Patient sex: M
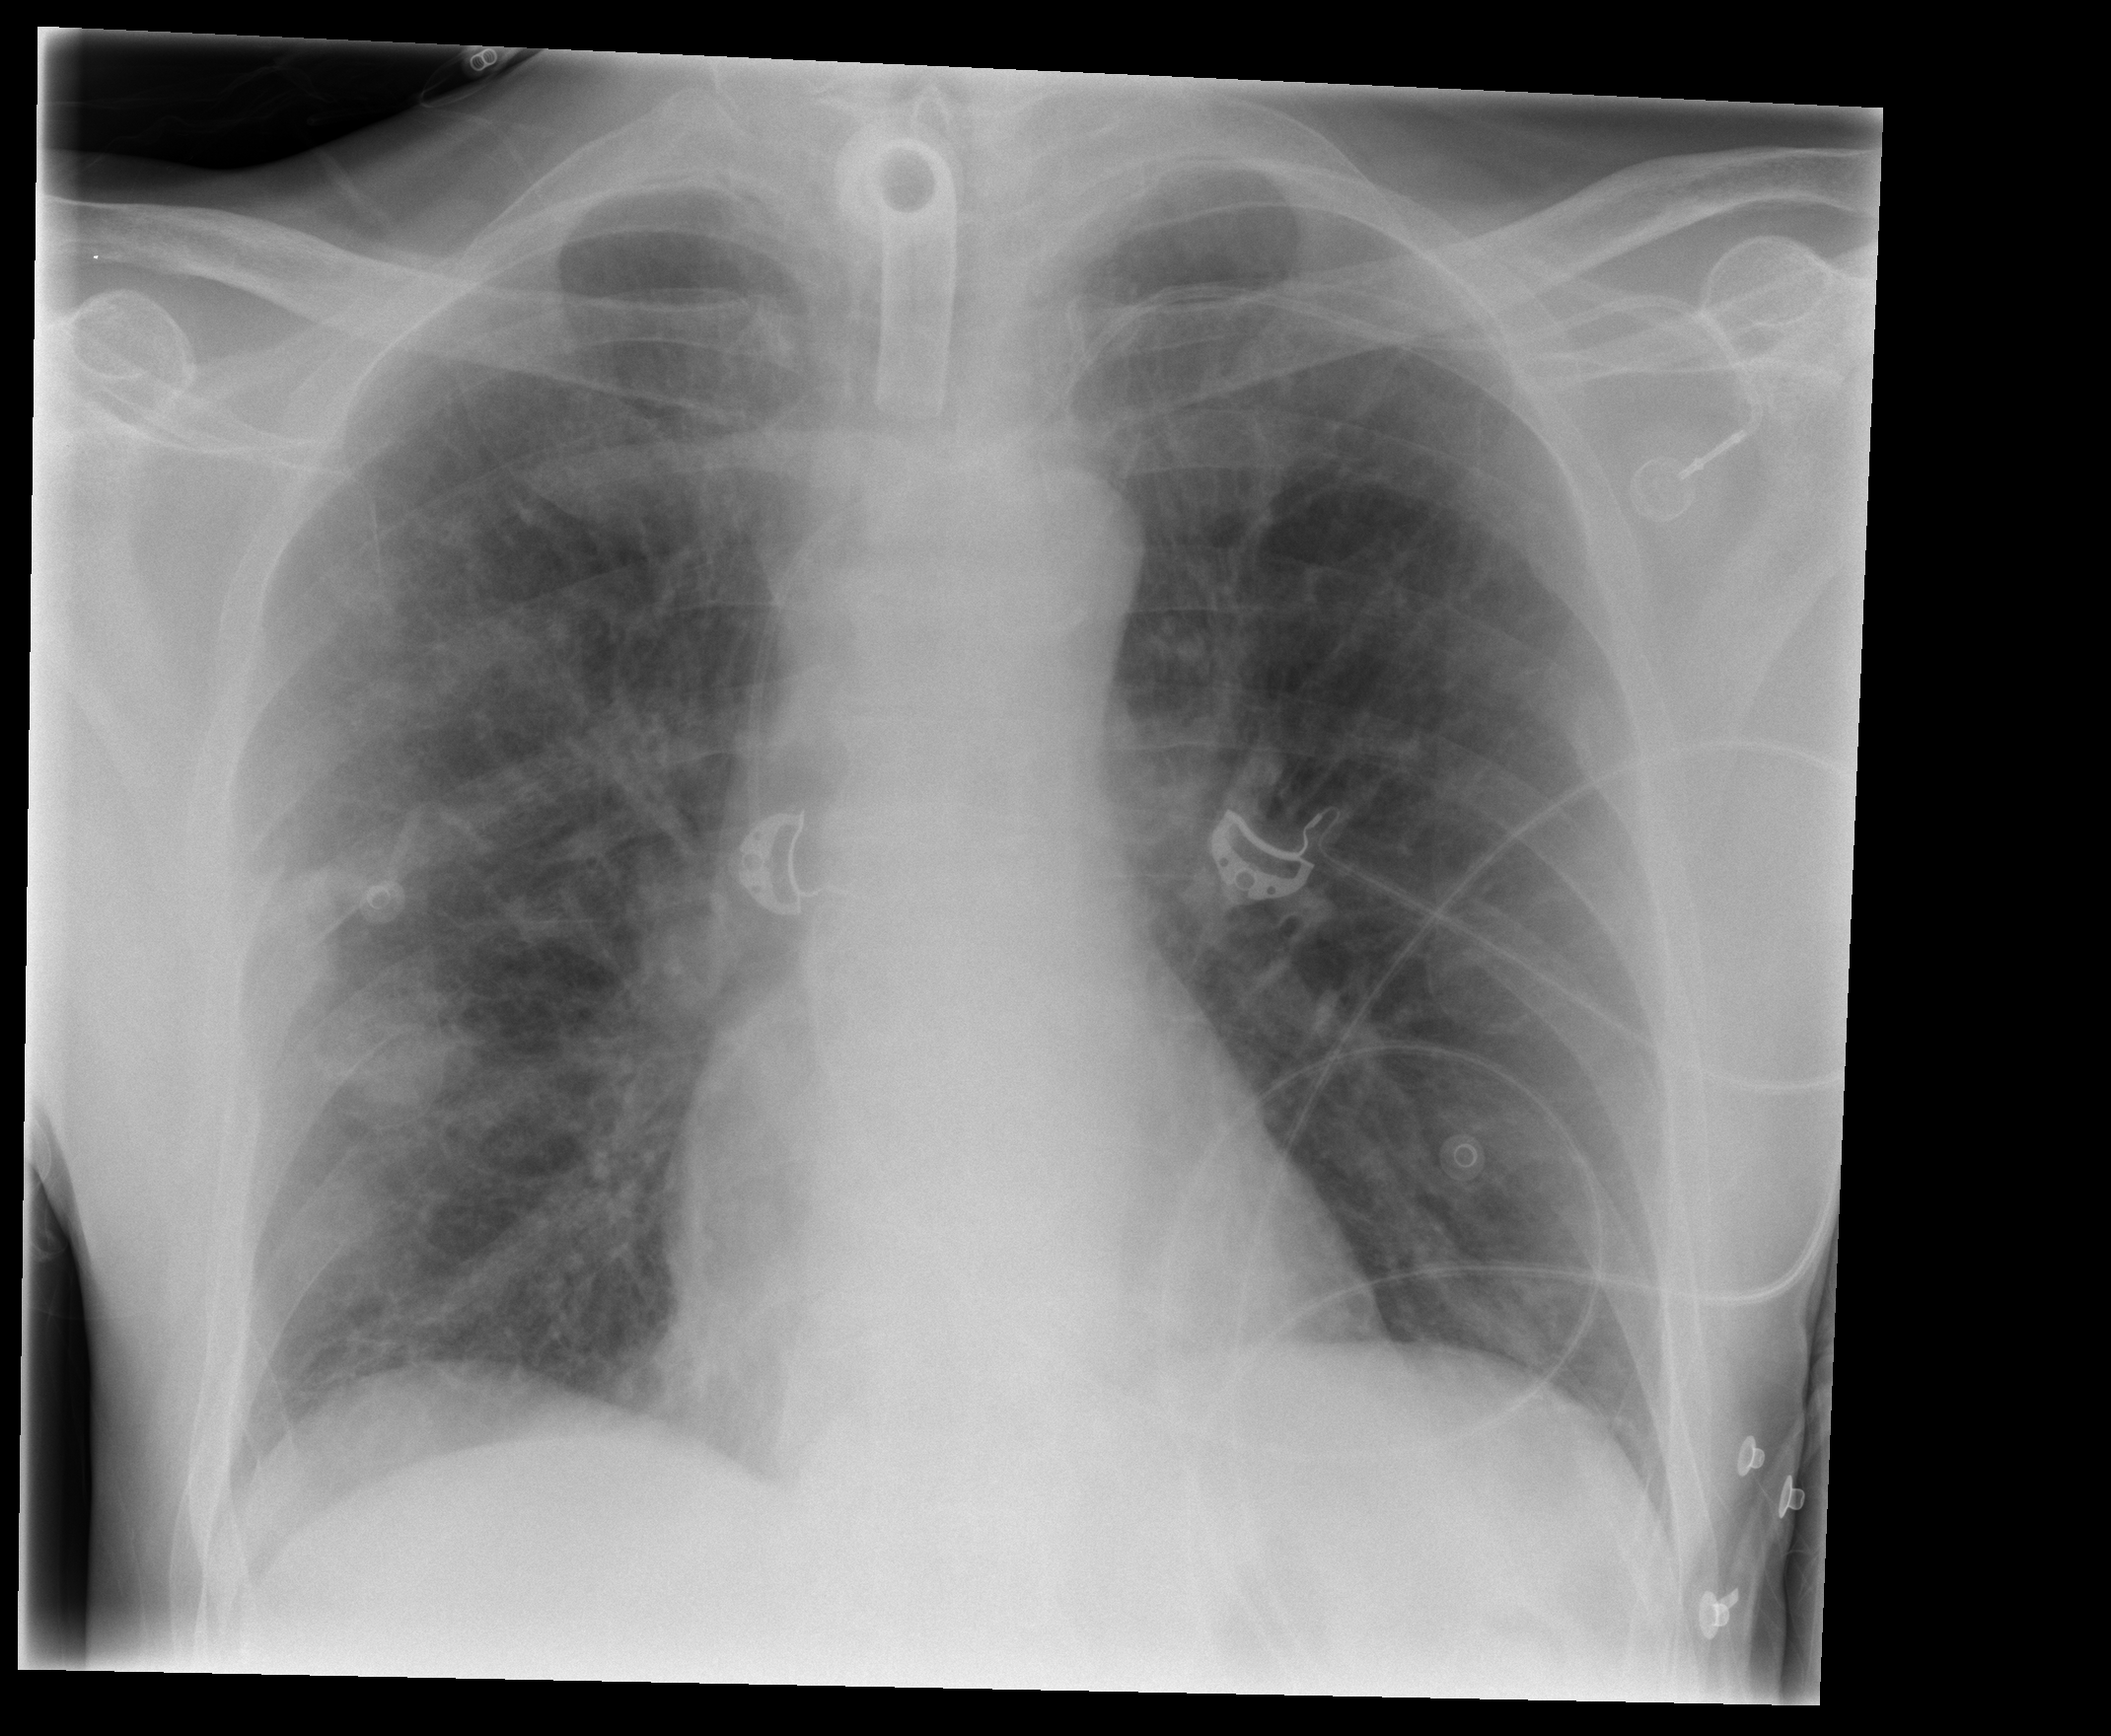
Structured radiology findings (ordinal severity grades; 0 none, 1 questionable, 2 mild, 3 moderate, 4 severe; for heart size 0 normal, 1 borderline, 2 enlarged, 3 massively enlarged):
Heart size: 0
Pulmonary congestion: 0
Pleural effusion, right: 0
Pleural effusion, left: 0
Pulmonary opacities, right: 2
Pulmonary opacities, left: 0
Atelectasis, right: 0
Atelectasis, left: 0